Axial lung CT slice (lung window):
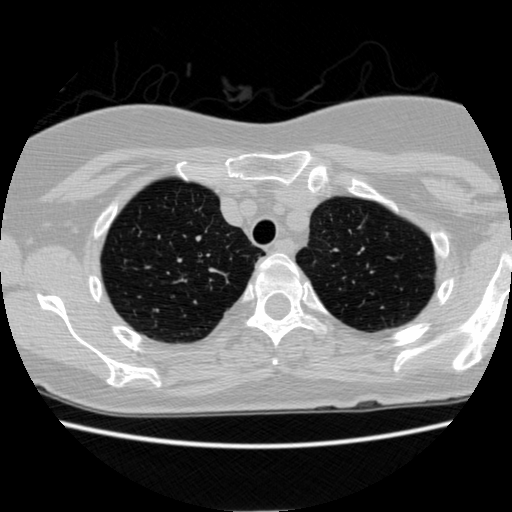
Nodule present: no